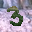
Label: 3